Question: I have this function to retreive response cookies in a CookieContainer (this.cookies)
'''
private void getCookies(string url)
{
// request
HttpWebRequest request = CreateWebRequestObject(url);
request.CookieContainer = this.cookies;
request.Headers.Add("Accept-Encoding", "gzip, deflate");
request.Headers.Add("Accept-Language", " es-MX,es;q=0.8,en-us;q=0.5,en;q=0.3");
request.Accept = "text/html,application/xhtml+xml,application/xml;q=0.9,*/*;q=0.8";
request.Method = "GET";
request.UserAgent = "Mozilla/5.0 (Windows NT 5.1; rv:10.0.2) Gecko/20100101 Firefox/10.0.2";
// response
using (HttpWebResponse response = (HttpWebResponse)request.GetResponse())
{
foreach (Cookie c in response.Cookies)
{
this.cookies.Add(new Cookie(c.Name, c.Value, c.Path, c.Domain));
}
}
}
'''
But, when I debug the request in Fiddler, I get this:

Why there is a "$" in cookies?
According <URL>
> public Cookie( string name, string value, string path, string
domain )
Type: System.String
The name of a Cookie. The following characters must not be used inside name: equal sign, semicolon, comma, newline (
), return (
),
tab ( ), and space character. The dollar sign character cannot
be the first character.
How can I remove this character?
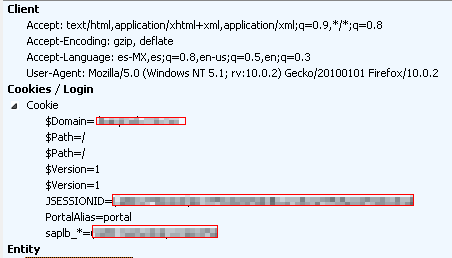
Answer: The $ you see is not the of the cookie; it is an associated with a cookie.
<URL> deals with HTTP state management; section 4.4 specifically deals with the dollar sign prefix. Hope that helps...